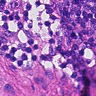
Metastatic tissue present: no